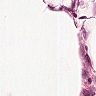
Metastatic tissue present: no